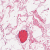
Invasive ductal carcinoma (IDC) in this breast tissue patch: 0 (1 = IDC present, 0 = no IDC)